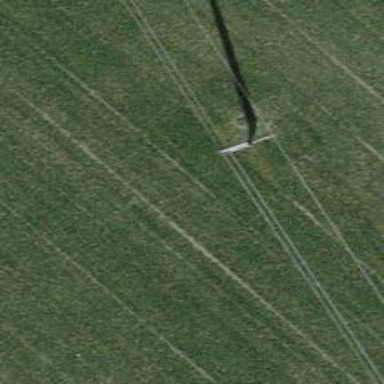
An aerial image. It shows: Minor power line with 3 cables.